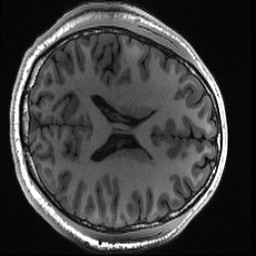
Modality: T1w
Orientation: axial
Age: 19
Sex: male